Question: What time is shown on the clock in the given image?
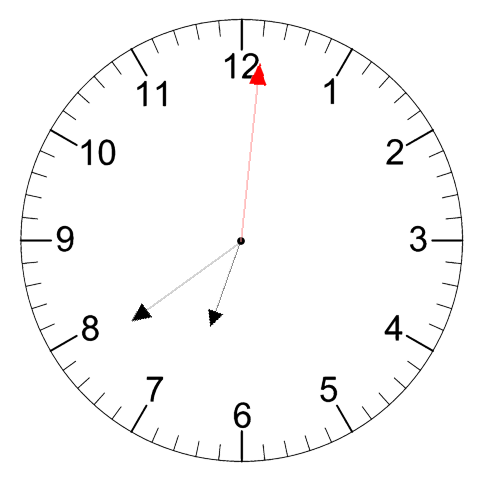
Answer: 06:39:01